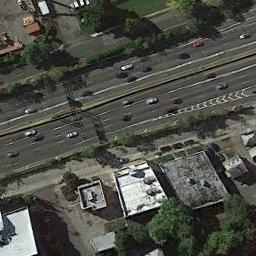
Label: freeway